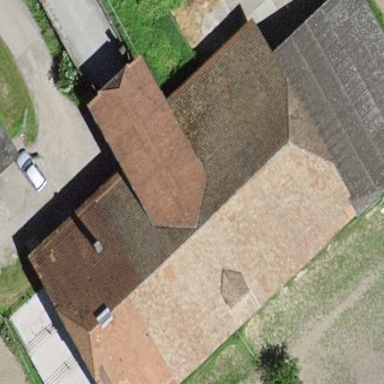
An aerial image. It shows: Rural barn.